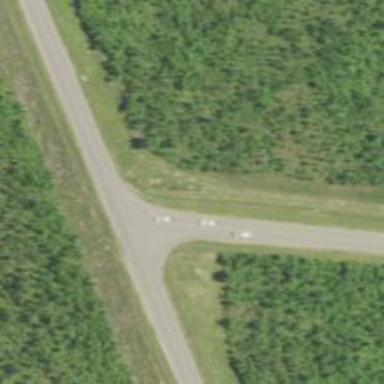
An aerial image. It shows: Stop road.